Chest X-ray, PA view. Patient: 64 years old, sex M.
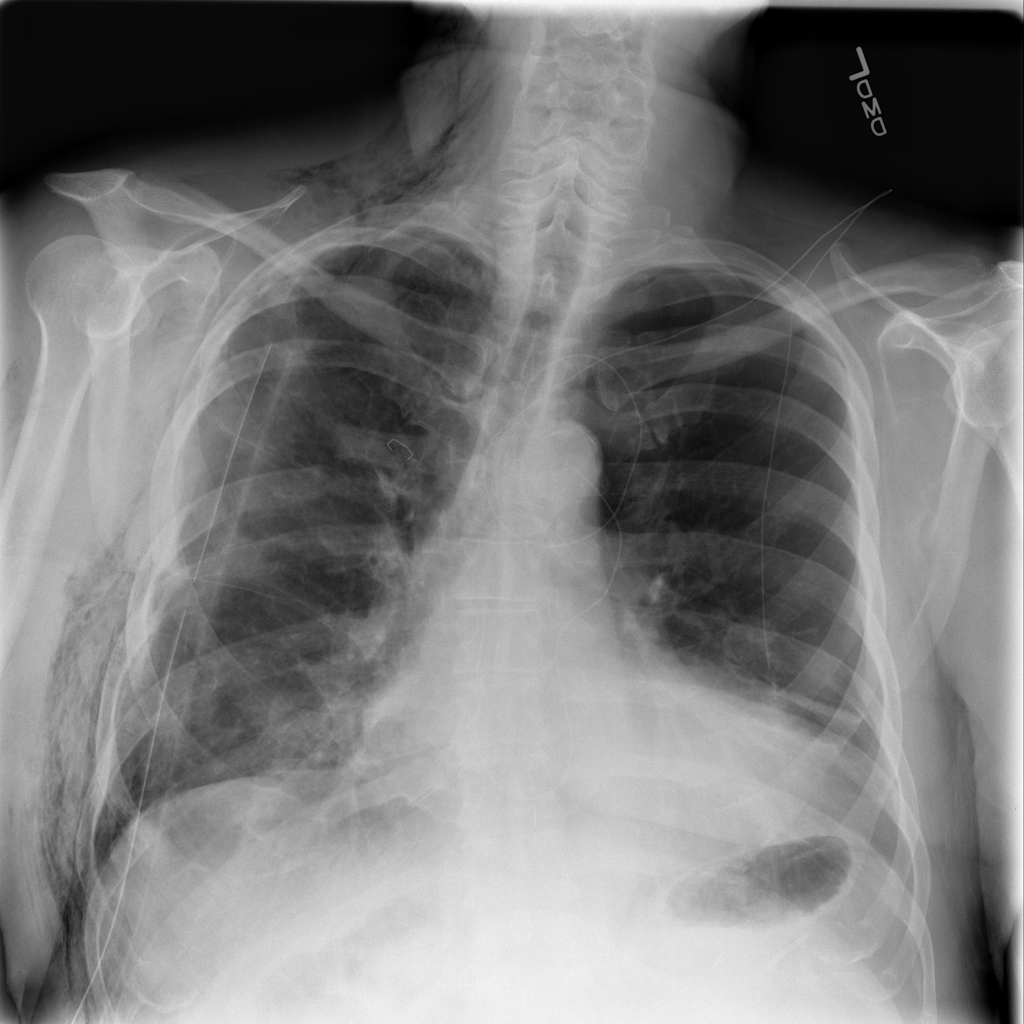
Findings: Atelectasis, Emphysema, Pneumothorax